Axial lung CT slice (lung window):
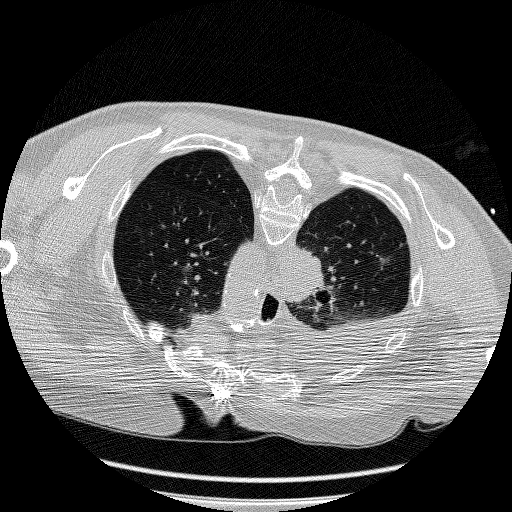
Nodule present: no